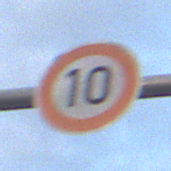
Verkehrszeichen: Geschwindigkeit10
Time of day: SunriseSunset
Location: Outdoor (Nature)
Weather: PartlyCloudy
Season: NotSpecified
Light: Natural